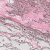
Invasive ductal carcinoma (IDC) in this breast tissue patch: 0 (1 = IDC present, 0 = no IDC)